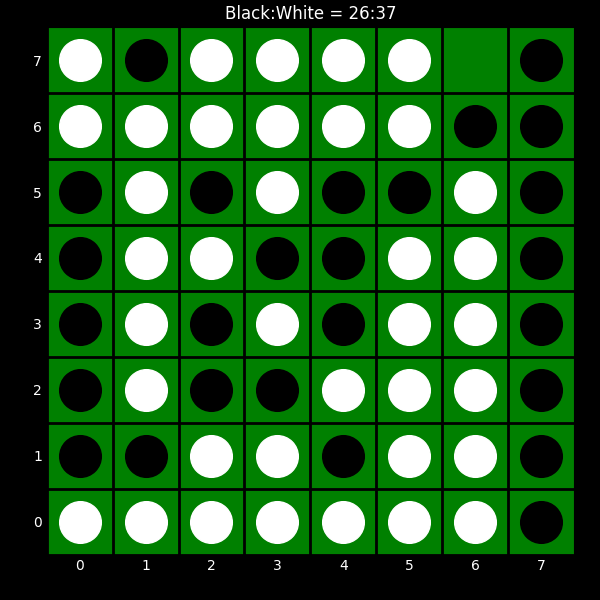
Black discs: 26
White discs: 37